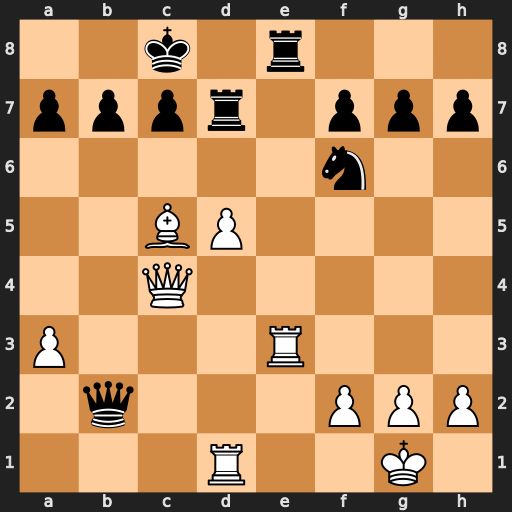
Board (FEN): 2k1r3/pppr1ppp/5n2/2BP4/2Q5/P3R3/1q3PPP/3R2K1
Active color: w
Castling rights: -
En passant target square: -
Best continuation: Bd4 Rxe3 Bxb2